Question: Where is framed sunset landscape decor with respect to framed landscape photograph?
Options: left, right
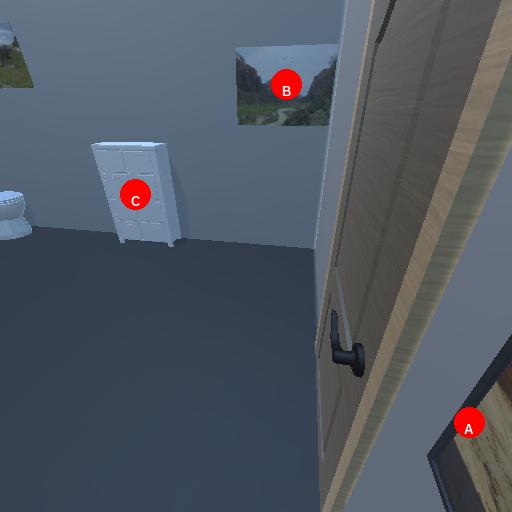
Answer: left